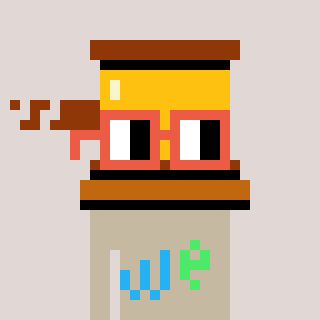
a pixel art character with square orange glasses, a gavel-shaped head and a bege-colored body on a warm background